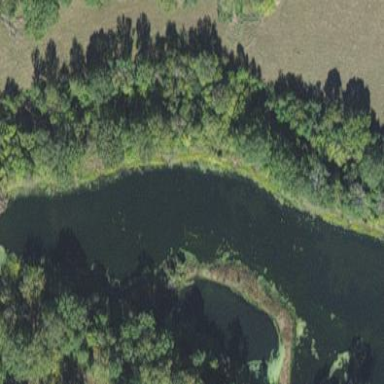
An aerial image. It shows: Peaceful pond surrounded by nature.